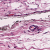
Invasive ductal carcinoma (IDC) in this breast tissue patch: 0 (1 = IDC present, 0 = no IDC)